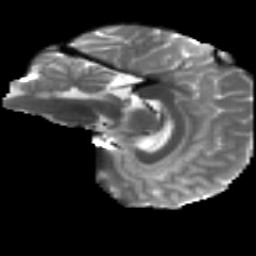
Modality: T2w
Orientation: sagittal
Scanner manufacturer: siemens
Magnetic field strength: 3 T
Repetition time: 4.16 s
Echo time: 0.0806 s